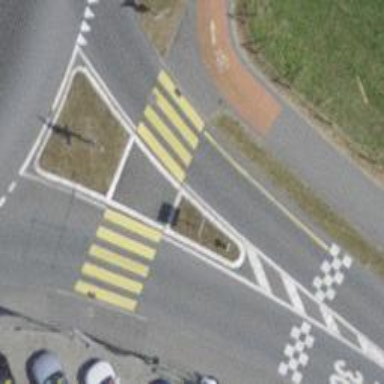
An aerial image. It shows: Kerb barrier.